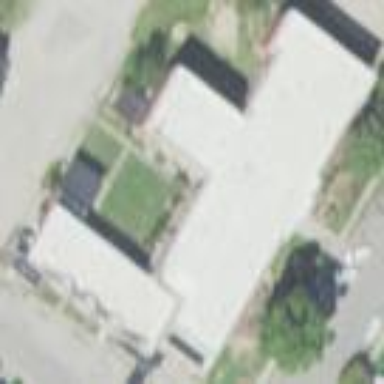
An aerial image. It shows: Transportation building.